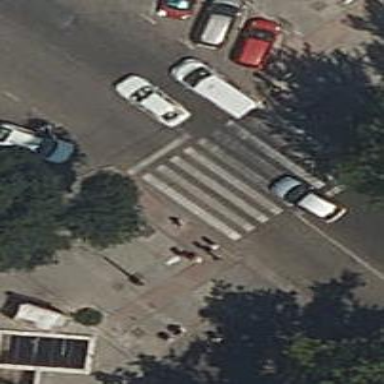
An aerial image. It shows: Uncontrolled crossing on the road.